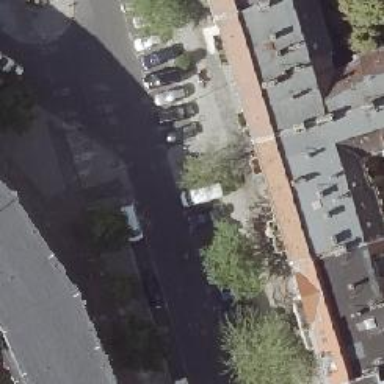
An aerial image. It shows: Residential road with asphalt surface and sidewalks on both sides. There is parallel parking on the right side of the street and perpendicular parking on the left side.